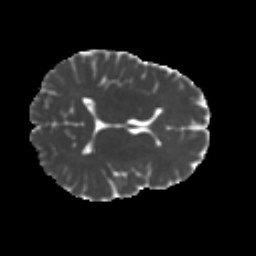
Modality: MD
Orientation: axial
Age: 28
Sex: female
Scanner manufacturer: ge
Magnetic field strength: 3 T
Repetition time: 7.8 s
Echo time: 0.0606 s